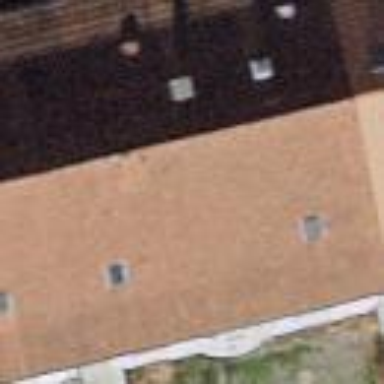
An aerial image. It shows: Building with apartments featuring tiled roof.